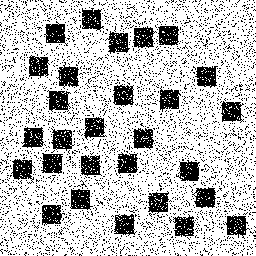
Squares: 28
Triangles: 0
Stars: 0
Total shapes: 28